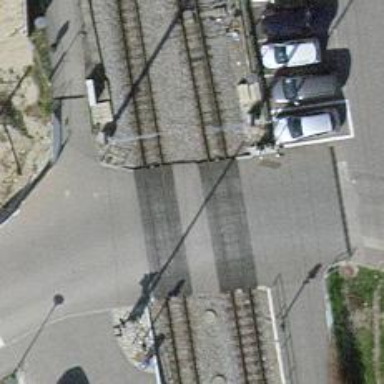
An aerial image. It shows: Level crossing at the railway with full barrier.